Question: When I render a OBJ Wavefront model which I parse using a parser that I built myself, I get the following result when rendering:

Are the gaps that are present normal or is it just from faulty rendering code?
Here is the rendering code:
'''
glPushMatrix();
glColor3f(1.0f, 1.0f, 1.0f);
glScaled(scale, scale, scale);
glPolygonMode(GL_FRONT_AND_BACK, GL_FILL);
for (int i = 0; i < vertices_indexes.size()-3; i+=3) {
glBegin(GL_TRIANGLE_FAN);
if (is_normals) glNormal3f(normals.at(normals_indexes[i]).x, normals.at(normals_indexes[i]).y, normals.at(normals_indexes[i]).z);
glVertex3f(vertices.at(vertices_indexes[i]).x, vertices.at(vertices_indexes[i]).y, vertices.at(vertices_indexes[i]).z);
if (is_normals) glNormal3f(normals.at(normals_indexes[i+1]).x, normals.at(normals_indexes[i+1]).y, normals.at(normals_indexes[i+1]).z);
glVertex3f(vertices.at(vertices_indexes[i + 1]).x, vertices.at(vertices_indexes[i + 1]).y, vertices.at(vertices_indexes[i + 1]).z);
if (is_normals) glNormal3f(normals.at(normals_indexes[i+2]).x, normals.at(normals_indexes[i+2]).y, normals.at(normals_indexes[i+2]).z);
glVertex3f(vertices.at(vertices_indexes[i + 2]).x, vertices.at(vertices_indexes[i + 2]).y, vertices.at(vertices_indexes[i + 2]).z);
glEnd();
}
glPopMatrix();
'''
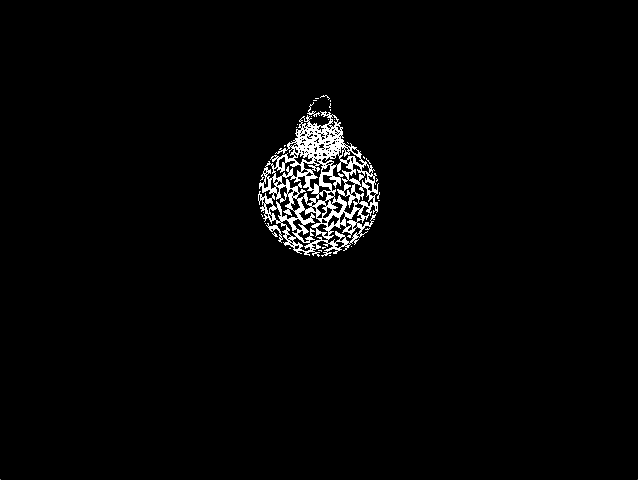
Answer: Have you checked that your model is created with triangles and not quads? Most models you find will come rendered in quads by default, so you can either load it up in a 3D program (like Blender or Maya) and convert the mesh to triangles (Ctrl+T in Blender), or change your parser to handle quads.